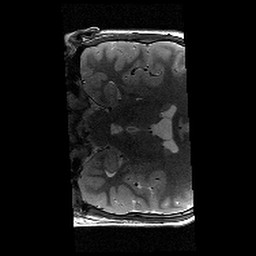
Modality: T2w
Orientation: coronal
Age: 12
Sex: male
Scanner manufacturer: siemens
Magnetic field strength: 3 T
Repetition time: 8.46 s
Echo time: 0.067 s